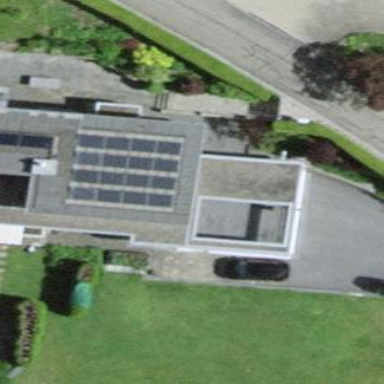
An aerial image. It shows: Carport building.